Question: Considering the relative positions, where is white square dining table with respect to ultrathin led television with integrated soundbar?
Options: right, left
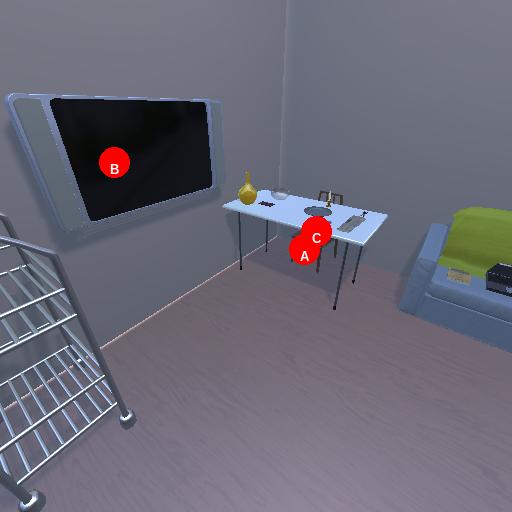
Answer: right